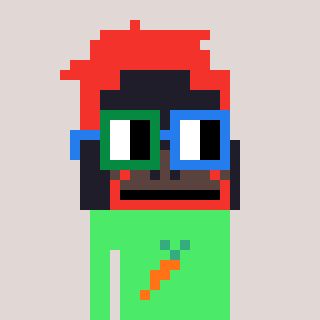
a pixel art character with square green and blue glasses, a orangutan-shaped head and a teal-colored body on a warm background